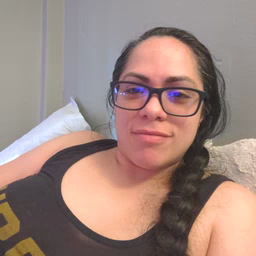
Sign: bug